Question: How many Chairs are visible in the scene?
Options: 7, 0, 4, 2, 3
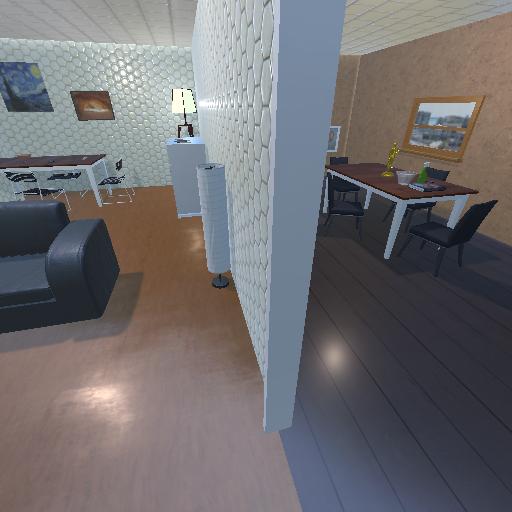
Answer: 7